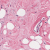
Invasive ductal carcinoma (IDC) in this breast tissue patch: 0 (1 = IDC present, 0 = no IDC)